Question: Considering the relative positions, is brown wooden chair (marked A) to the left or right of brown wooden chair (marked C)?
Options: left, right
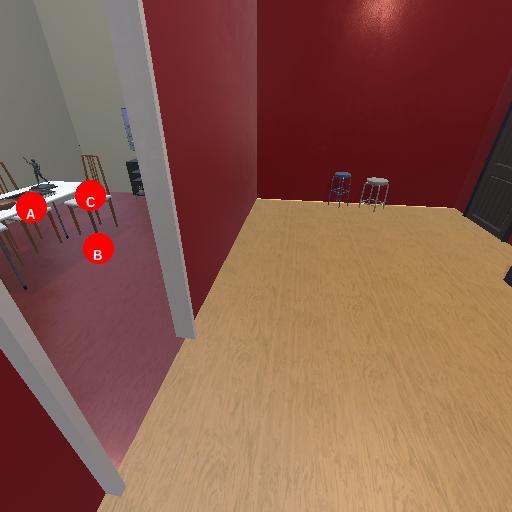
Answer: left